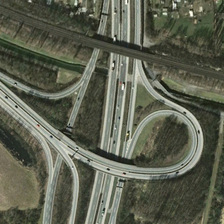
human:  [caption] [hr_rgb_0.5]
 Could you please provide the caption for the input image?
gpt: many green trees are near a viaduct with some cars .

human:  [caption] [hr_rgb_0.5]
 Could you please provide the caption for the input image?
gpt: many green trees are near a viaduct with some cars .

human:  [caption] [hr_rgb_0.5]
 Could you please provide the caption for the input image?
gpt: many green trees are near a viaduct with some cars .

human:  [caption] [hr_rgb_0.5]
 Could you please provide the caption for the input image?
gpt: many green trees are near a viaduct with some cars .

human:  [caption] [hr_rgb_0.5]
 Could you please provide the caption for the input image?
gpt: many green trees are near a viaduct with some cars .